Question: I have developed web application in '.NET framework 3.5 in VS 2008', hosted in 'IIS' under application pool 'ASP.NET 4.0 Integrated pipeline mode'.
When I start debugging by hitting 'F5' button, it throws the 'error' and 'debugger is not started'.

But, If I open the same application in 'VS2010' and 'VS2013' and start debugging, the debugger started successfully.
If I browse the application's URL in the IE, it runs successfully. My problem is debugger not started in the VS2008.
'''
What are the settings to be checked/changed to get working?
'''
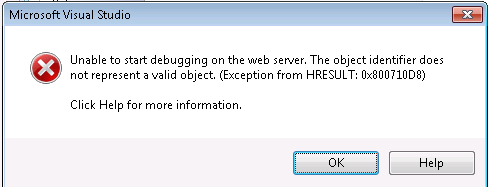
Answer: '''
I have fixed by enabling the windows authentication for the respective website in IIS.
'''
1) <URL>
2) <URL>